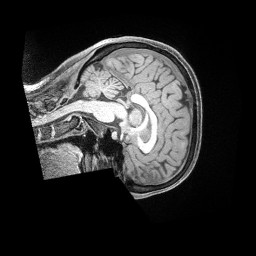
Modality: T1w
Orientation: sagittal
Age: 36
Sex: female
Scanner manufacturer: siemens
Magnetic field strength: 3 T
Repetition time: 2 s
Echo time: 0.00211 s